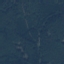
Label: Forest